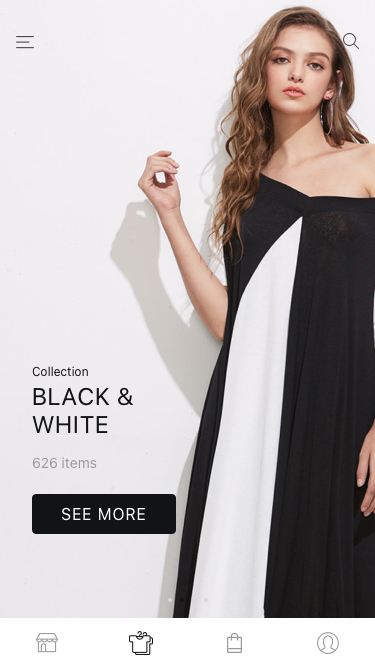
Text in this UI design:
Black &
White
Collection
626 items
See More